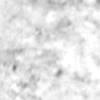
Label: no_change